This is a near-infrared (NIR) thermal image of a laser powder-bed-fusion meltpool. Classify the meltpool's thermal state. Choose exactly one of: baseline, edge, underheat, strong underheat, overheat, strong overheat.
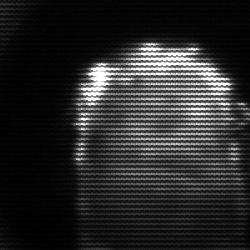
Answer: baseline